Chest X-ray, AP view. Patient: 19 years old, sex M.
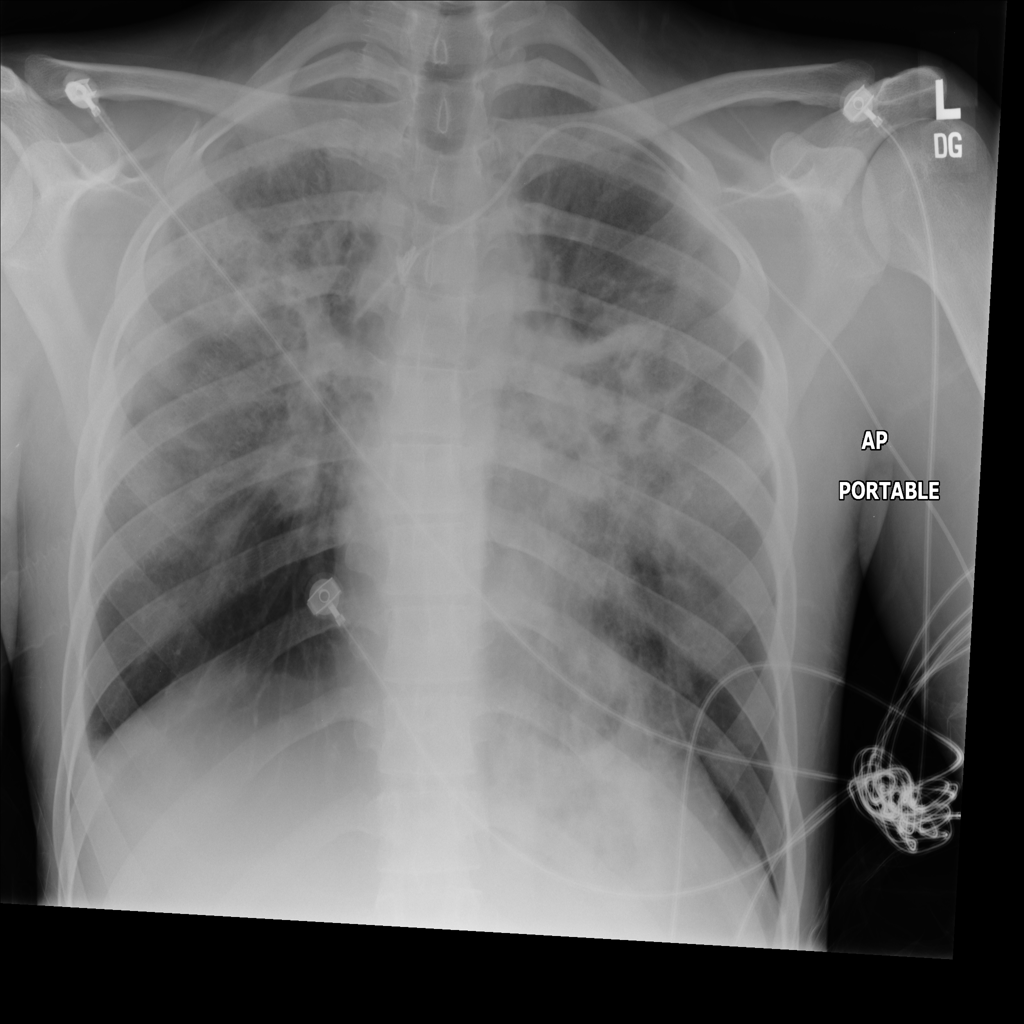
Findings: No Finding